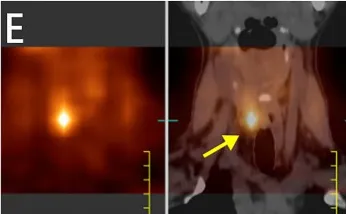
(F) Postoperative pathology showed nodular hyperplasia of the parathyroid gland.
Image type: ophthalmic_imaging (oct)